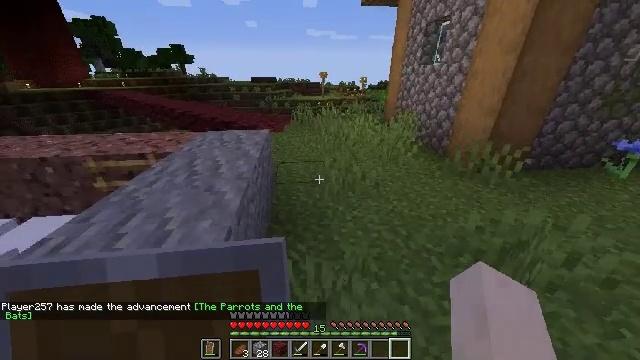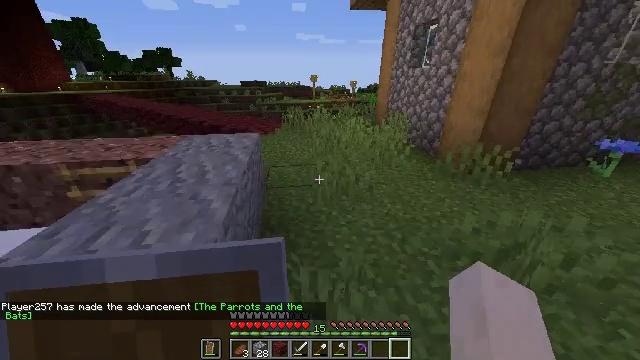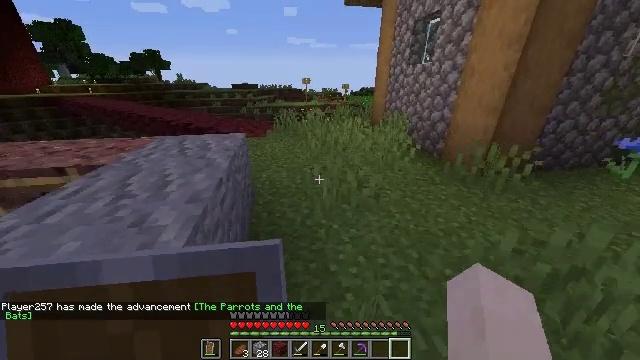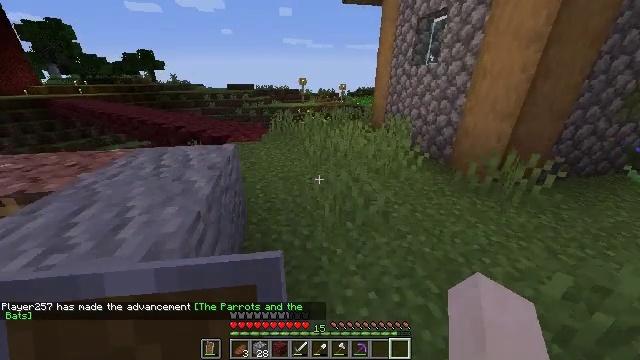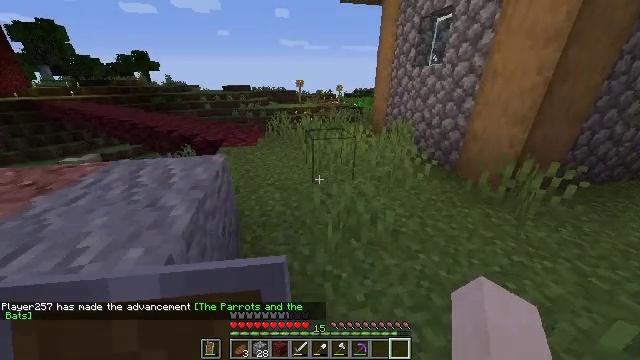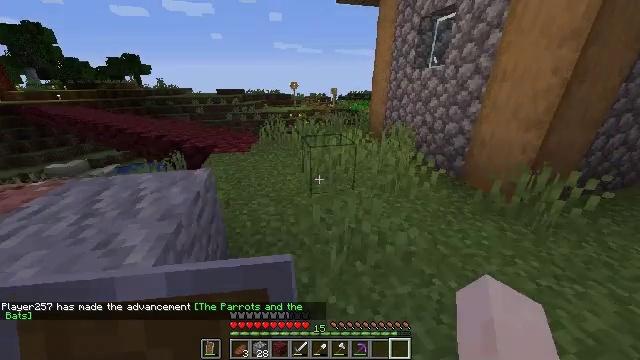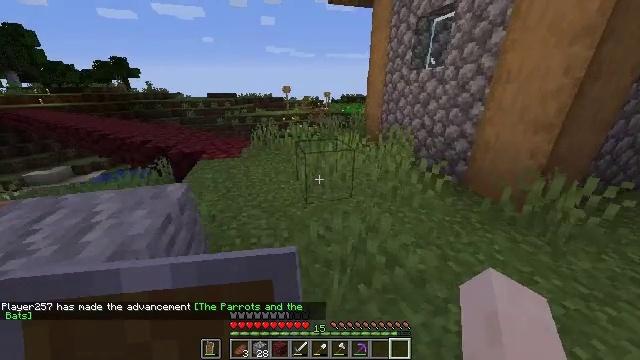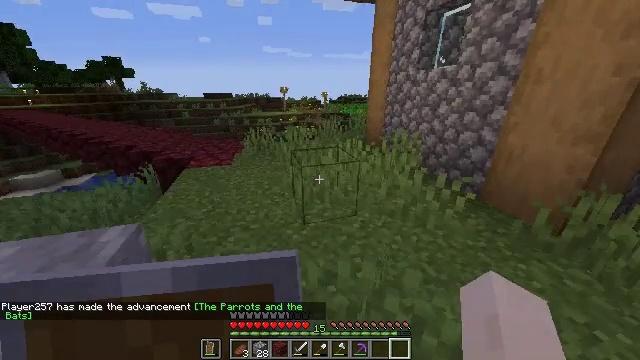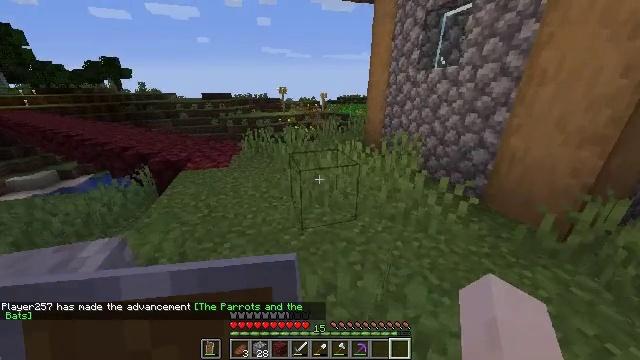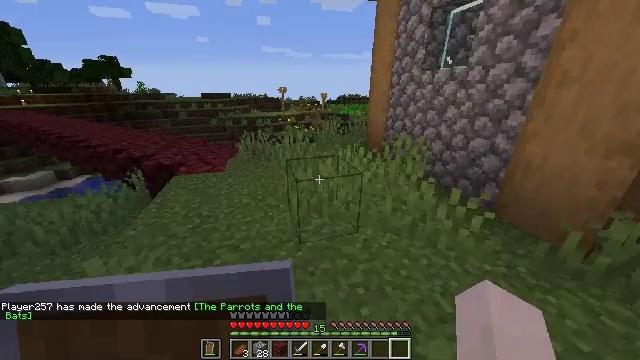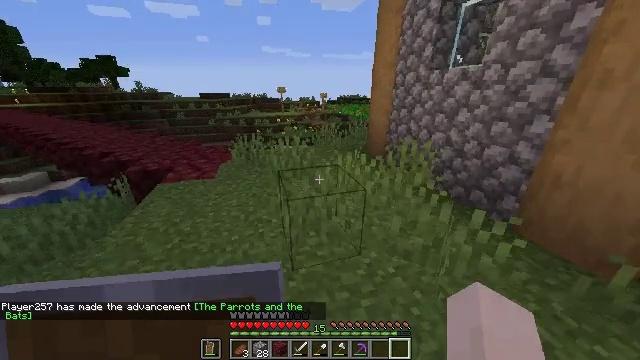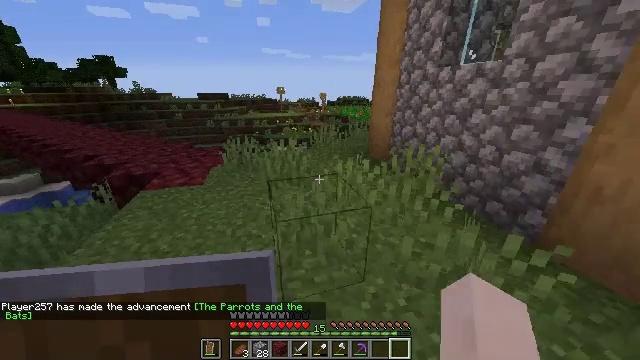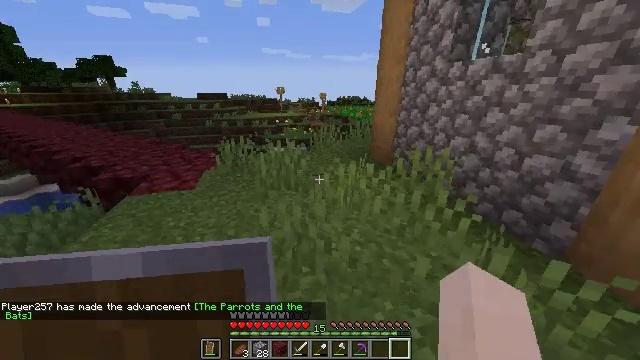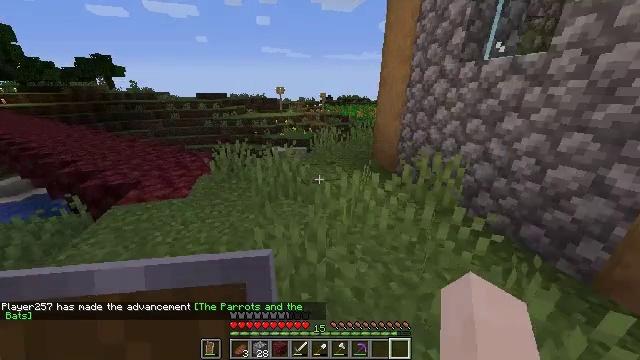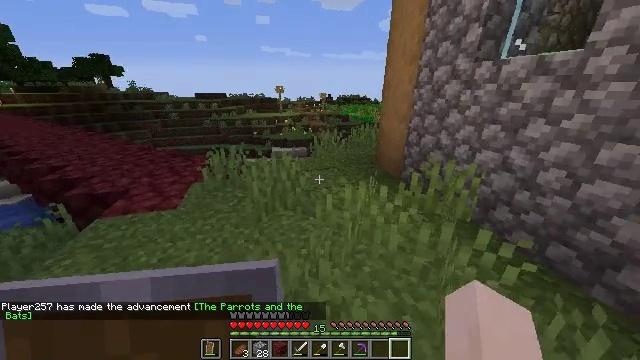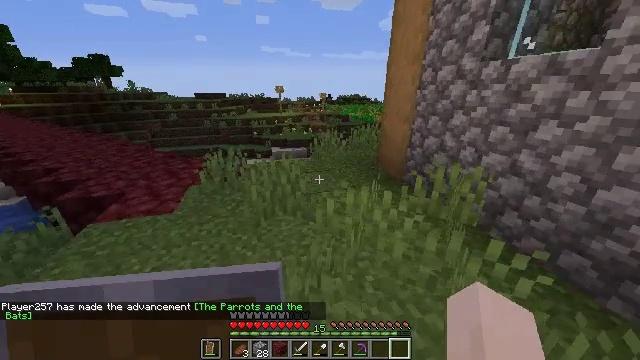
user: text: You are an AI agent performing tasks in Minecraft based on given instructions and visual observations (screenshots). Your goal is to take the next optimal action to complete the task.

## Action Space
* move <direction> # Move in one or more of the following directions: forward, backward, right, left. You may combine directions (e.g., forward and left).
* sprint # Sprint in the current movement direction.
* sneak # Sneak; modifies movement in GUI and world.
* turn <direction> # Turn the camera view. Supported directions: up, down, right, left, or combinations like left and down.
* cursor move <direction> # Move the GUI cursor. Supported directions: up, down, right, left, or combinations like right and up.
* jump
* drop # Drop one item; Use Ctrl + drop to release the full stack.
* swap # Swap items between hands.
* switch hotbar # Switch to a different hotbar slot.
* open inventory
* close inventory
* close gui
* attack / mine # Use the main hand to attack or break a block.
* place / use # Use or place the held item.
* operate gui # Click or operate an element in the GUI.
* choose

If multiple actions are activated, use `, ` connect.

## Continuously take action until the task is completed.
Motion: motion action
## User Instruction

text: Break the mature wheat plants.
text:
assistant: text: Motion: move forward, turn right
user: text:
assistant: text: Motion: move forward, turn right
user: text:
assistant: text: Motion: move forward
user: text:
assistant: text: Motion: move forward
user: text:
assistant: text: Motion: move forward, turn right
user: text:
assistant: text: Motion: move forward, turn right
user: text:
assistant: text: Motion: move forward
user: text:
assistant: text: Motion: move forward
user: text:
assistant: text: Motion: move forward
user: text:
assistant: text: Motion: move forward
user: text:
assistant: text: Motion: move forward
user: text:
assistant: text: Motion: move forward
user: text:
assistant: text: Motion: move forward
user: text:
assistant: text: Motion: move forward
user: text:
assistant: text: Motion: move forward
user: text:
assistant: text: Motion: move forward
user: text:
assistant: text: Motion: move forward
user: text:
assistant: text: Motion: move forward
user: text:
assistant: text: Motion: move forward
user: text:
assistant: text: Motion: move forward
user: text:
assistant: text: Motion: move forward
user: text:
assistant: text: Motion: move forward
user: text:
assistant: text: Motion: move forward
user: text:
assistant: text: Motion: move forward
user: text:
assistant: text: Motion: move forward
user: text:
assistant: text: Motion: move forward
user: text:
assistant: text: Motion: move forward, turn right
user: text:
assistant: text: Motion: move forward, turn right
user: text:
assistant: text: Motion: move forward, turn right and down
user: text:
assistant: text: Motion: move forward, turn right